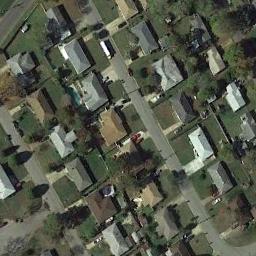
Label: dense_residential